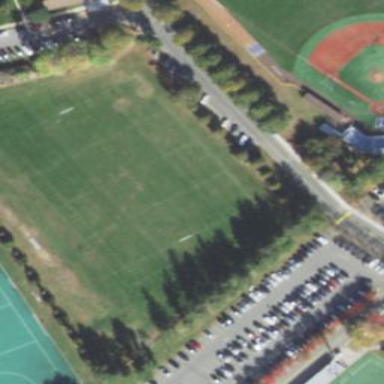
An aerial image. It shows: Soccer pitch for outdoor sports and leisure activities.